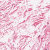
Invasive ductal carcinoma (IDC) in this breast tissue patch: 0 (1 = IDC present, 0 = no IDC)